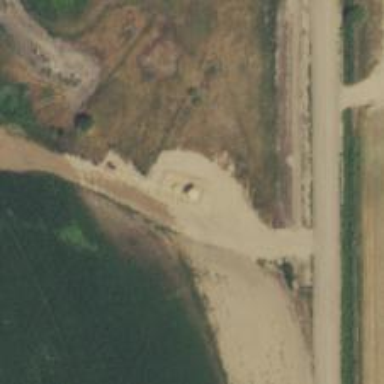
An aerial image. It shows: Storage tank that is man-made.